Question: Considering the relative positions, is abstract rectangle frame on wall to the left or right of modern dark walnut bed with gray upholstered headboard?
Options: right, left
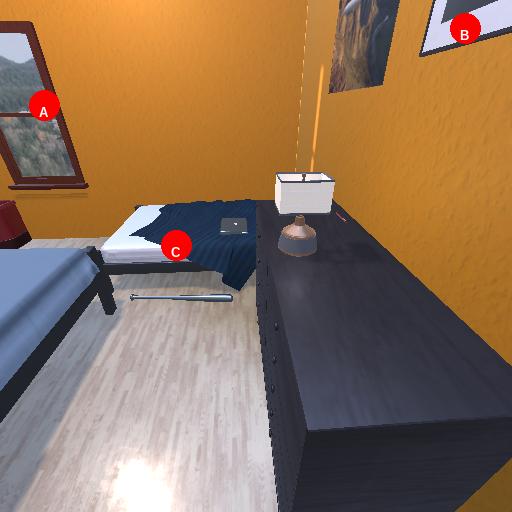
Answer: right